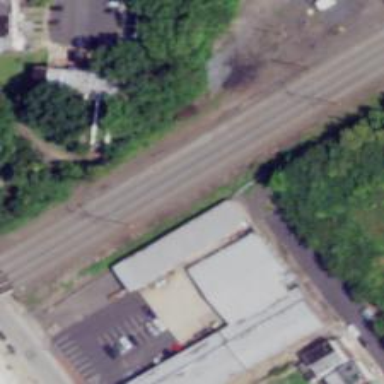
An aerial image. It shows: Abandoned railway.